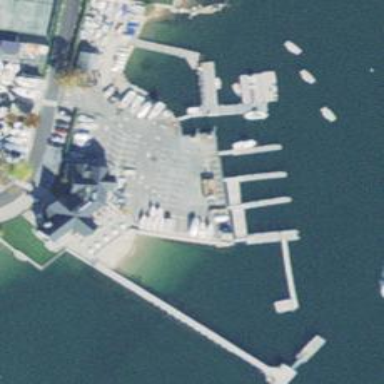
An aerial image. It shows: Man-made pier.